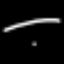
Label: line